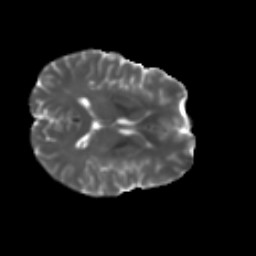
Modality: T2w
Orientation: axial
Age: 49
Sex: female
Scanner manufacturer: ge
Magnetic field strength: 3 T
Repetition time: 7.8 s
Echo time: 0.0606 s